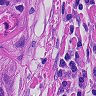
Metastatic tissue present: yes